Question: I recently installed ipython, and along with it, anaconda. However, anaconda changed my sys.path directories, and some of the packages I was using before stopped working. Even after uninstalling anaconda using pip, it seems that those directories remained. How do I change them back? When I enter the python shell, I do and see the following:

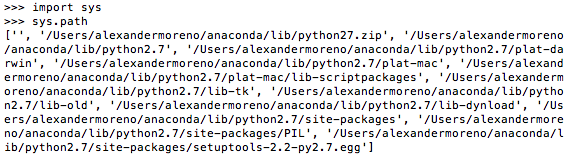
Answer: Anaconda installs its own Python. When you run that Python, it uses the Anaconda Python libraries. The Anaconda installer put a line in your '.profile' that makes it first in the PATH, so that when you type 'python', it loads the Anaconda Python.
If you want to use the Python packages that you had installed into another Python with Anaconda, you will need to install them, using 'conda' (or 'pip' if they are not available via 'conda')